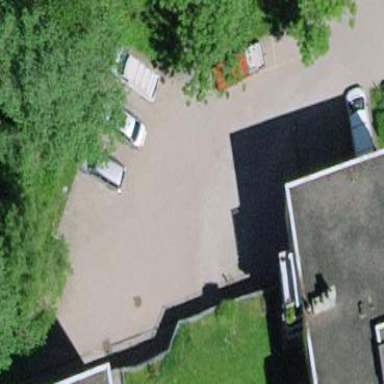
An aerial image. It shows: Parking lane designated for parking.